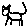
Label: cat